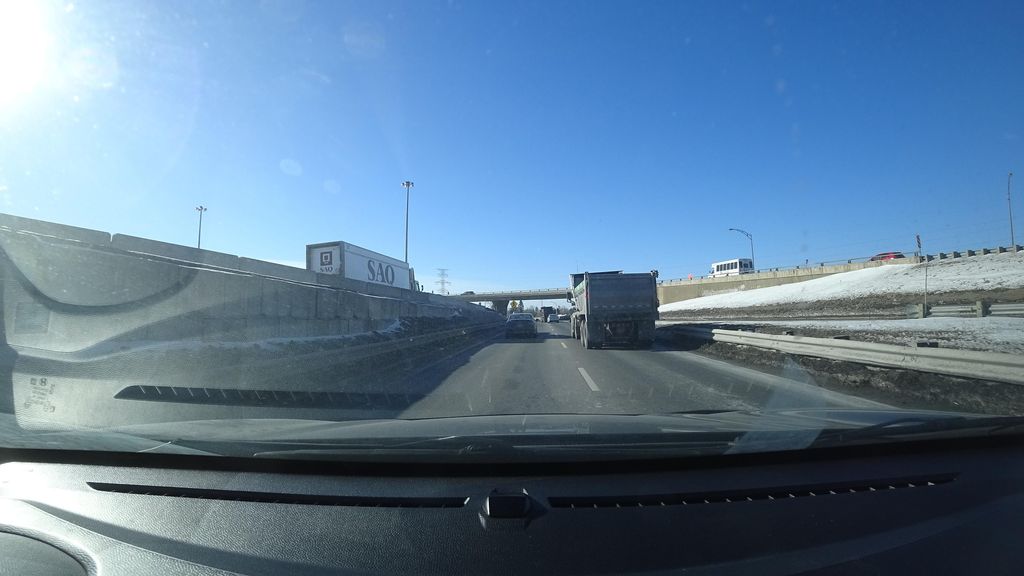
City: quebec_city